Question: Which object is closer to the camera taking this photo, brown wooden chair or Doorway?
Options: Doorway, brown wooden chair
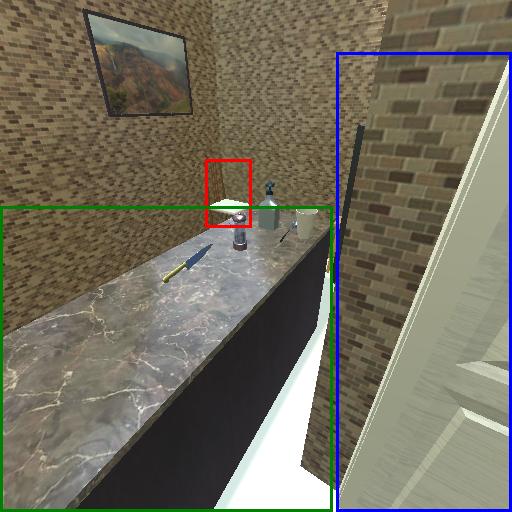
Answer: Doorway